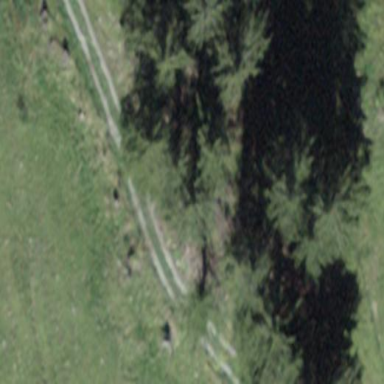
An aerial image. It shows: Forest area.